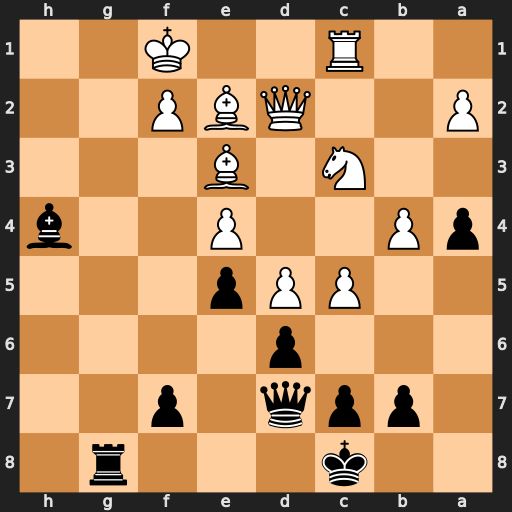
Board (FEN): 2k3r1/1ppq1p2/3p4/2PPp3/pP2P2b/2N1B3/P2QBP2/2R2K2
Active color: b
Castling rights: -
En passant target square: -
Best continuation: Qh3+ Ke1 Rg1+ Bf1 Qxf1#